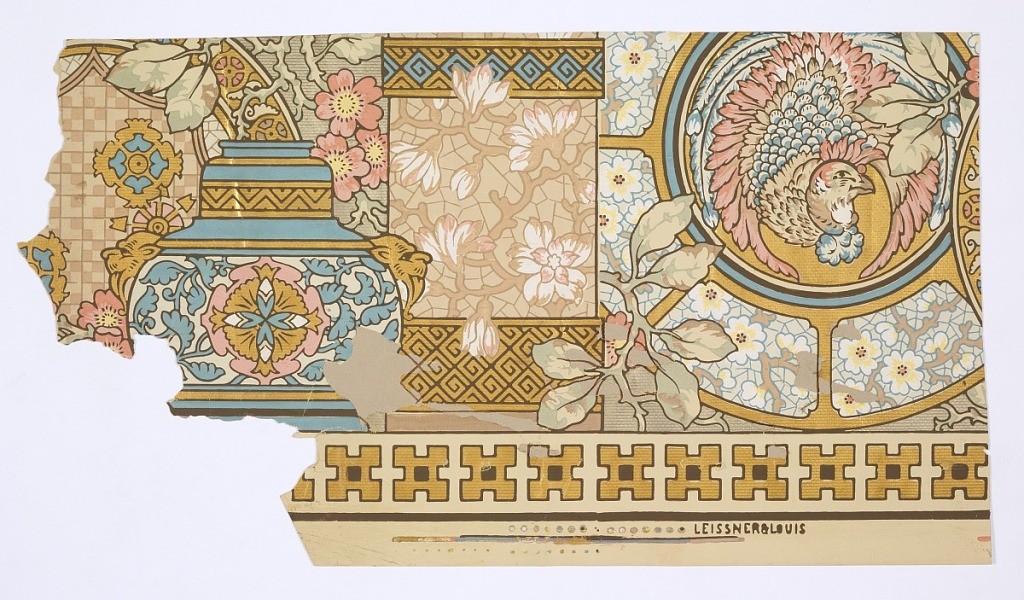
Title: Frieze
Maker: Leissner & Louis
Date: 1875
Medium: Machine-printed, embossed paper
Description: Japonaiserie motifs: vase, phoenix medallion, geometric and floral patches of patterning in shades of pink, pastel blue, brown, metallic gold & silver